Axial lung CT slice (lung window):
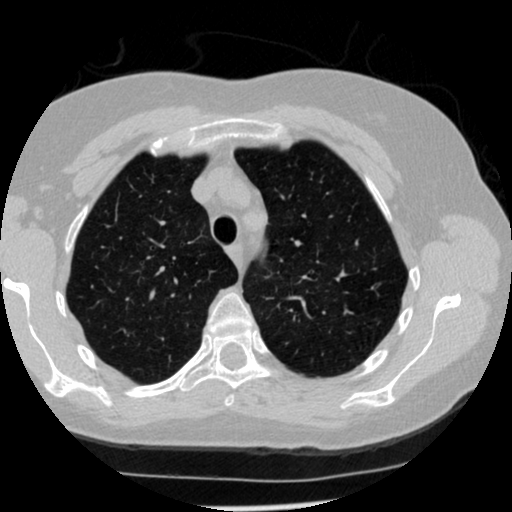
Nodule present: no